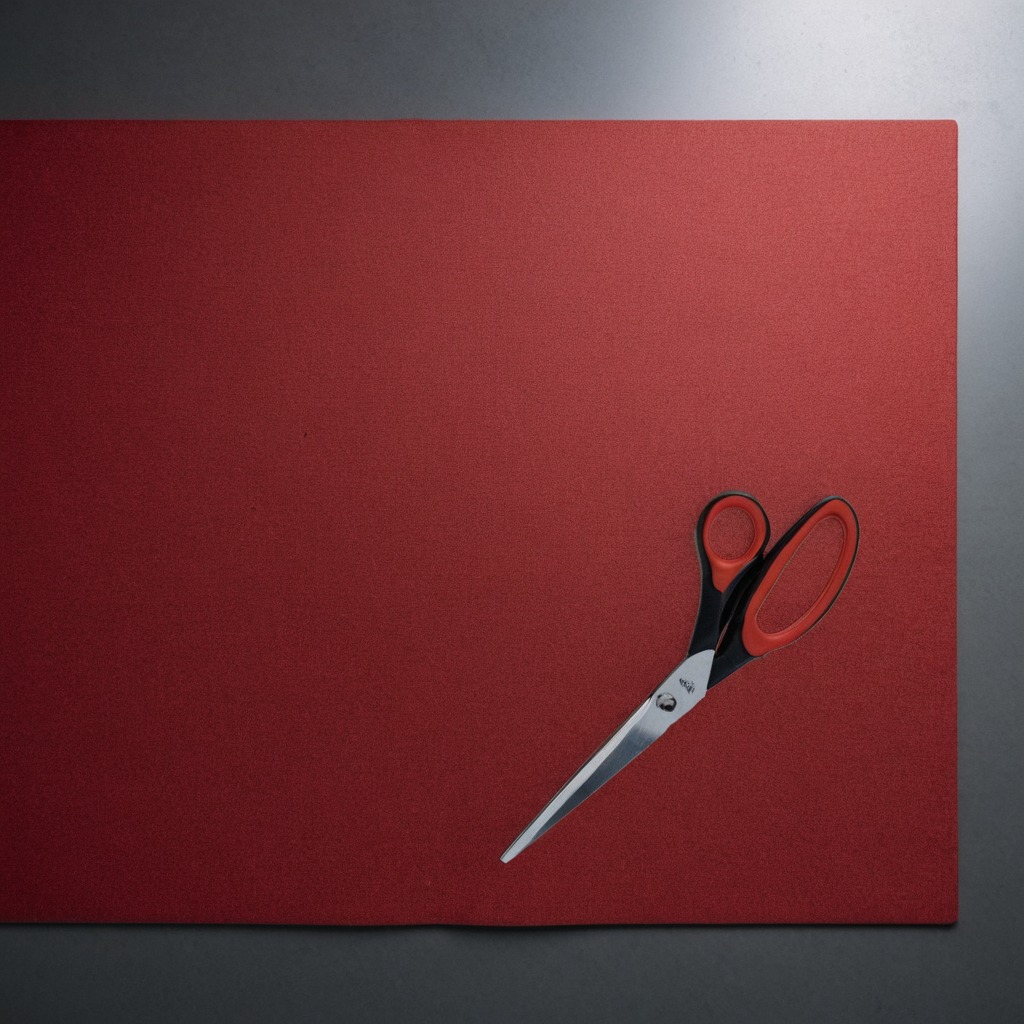
A scissor lies on a clean granite tabletop covered with a red rubber mat inside a workshop under bright overhead lighting crisp shadows high clarity worn but beneath the mat